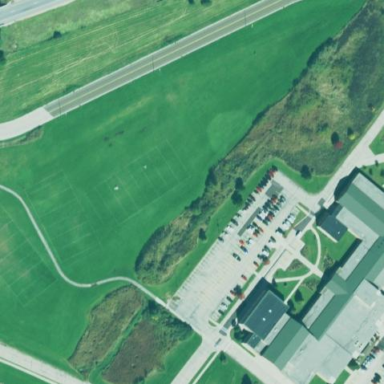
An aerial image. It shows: School.